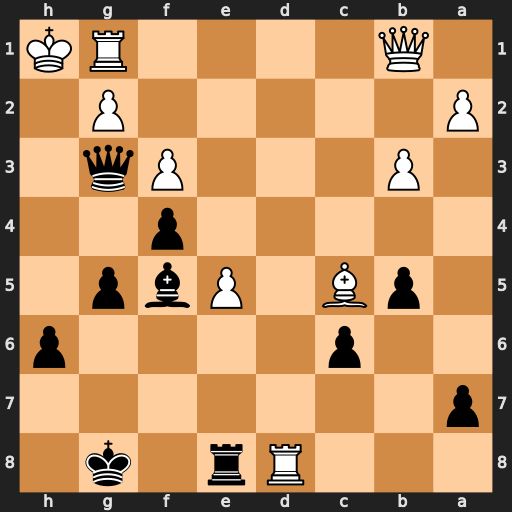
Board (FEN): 3Rr1k1/p7/2p4p/1pB1Pbp1/5p2/1P3Pq1/P5P1/1Q4RK
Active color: b
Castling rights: -
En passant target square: -
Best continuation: Qh4#